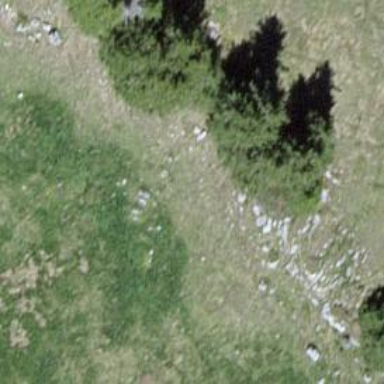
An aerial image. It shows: Needle-leaved tree in natural setting.